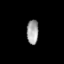
Tissue: lung
Cell type: Epithelial cells
Senescence score: 0.1832
Nuclear area (px): 287
Mean DAPI intensity: 157.31